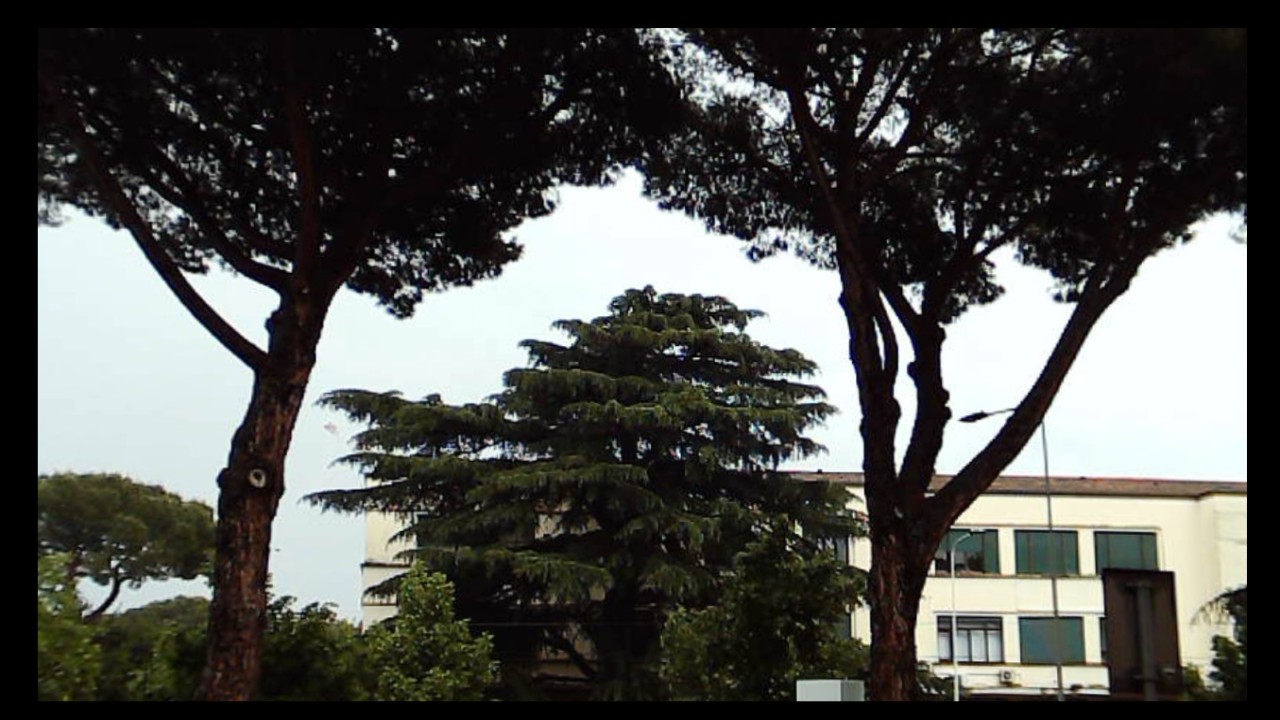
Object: DarwinFPV cineape20